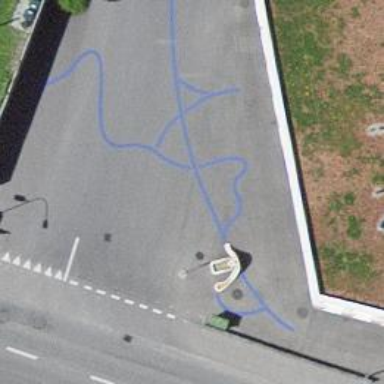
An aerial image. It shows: Beautiful fountain.